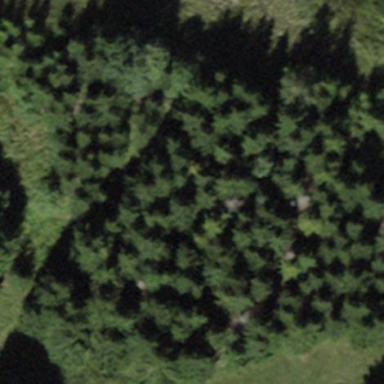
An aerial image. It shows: Forest area.